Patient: sex M, age 69
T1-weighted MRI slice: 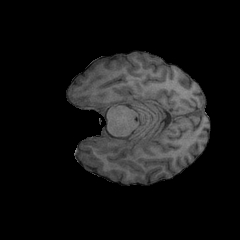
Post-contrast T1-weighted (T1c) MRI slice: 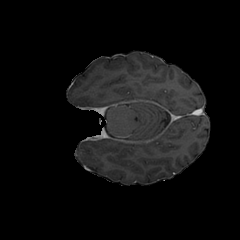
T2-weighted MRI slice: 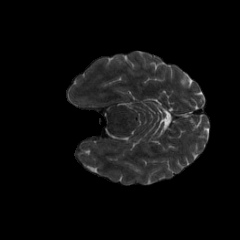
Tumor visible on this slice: no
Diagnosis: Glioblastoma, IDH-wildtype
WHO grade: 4